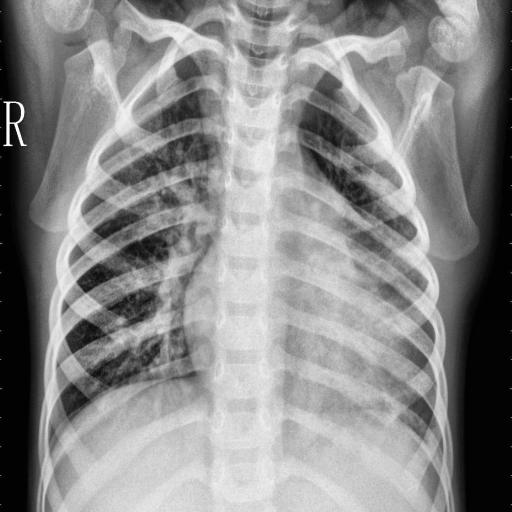
Finding: PNEUMONIA